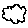
Label: cloud